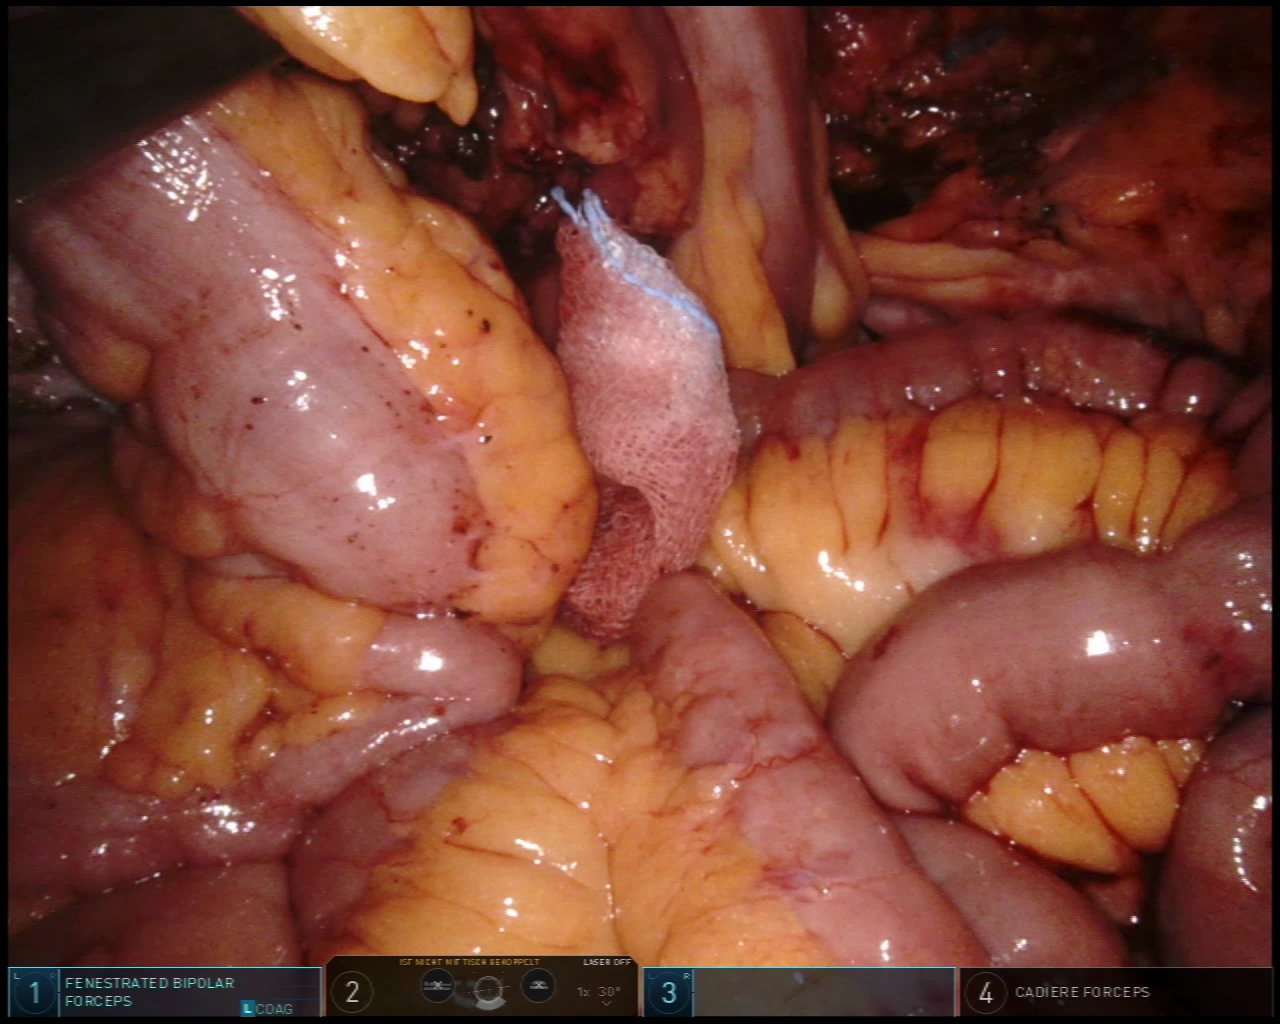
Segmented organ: colon
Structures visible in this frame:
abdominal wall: no
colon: yes
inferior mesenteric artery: no
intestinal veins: no
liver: no
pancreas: no
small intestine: yes
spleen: no
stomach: no
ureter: no
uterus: no
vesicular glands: no